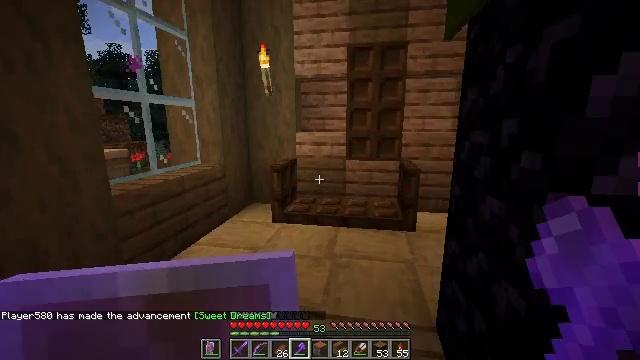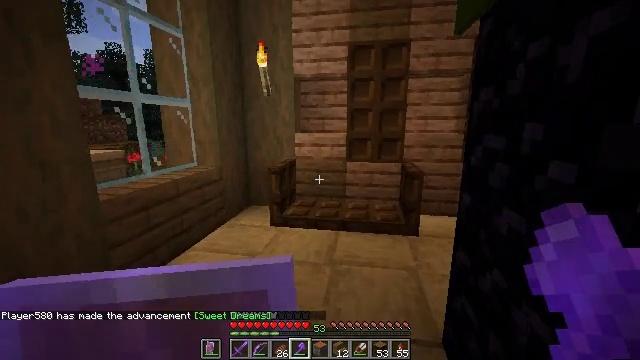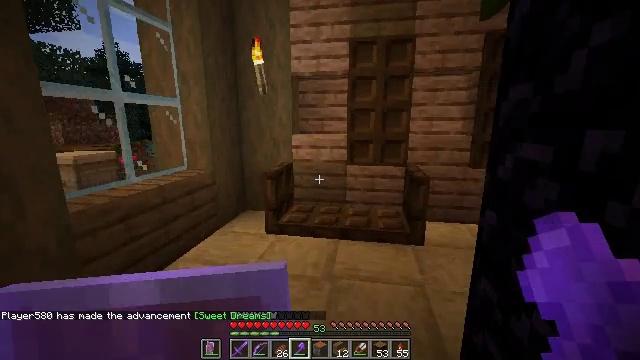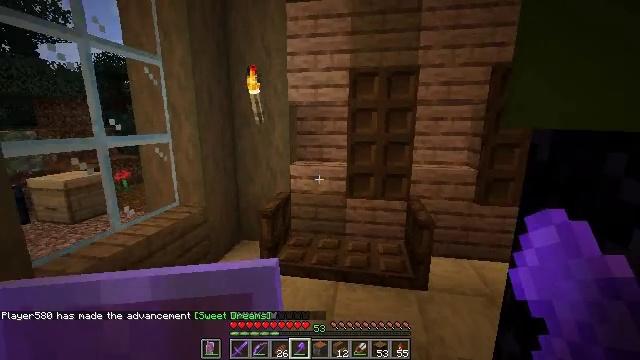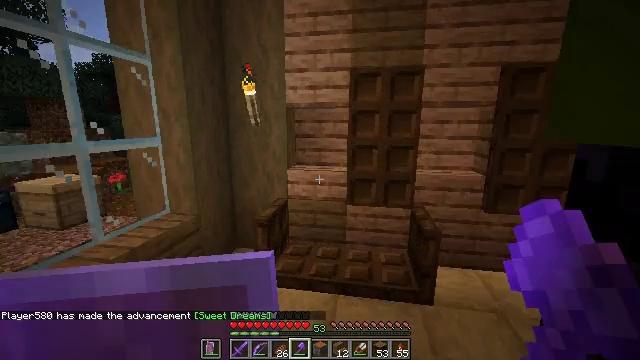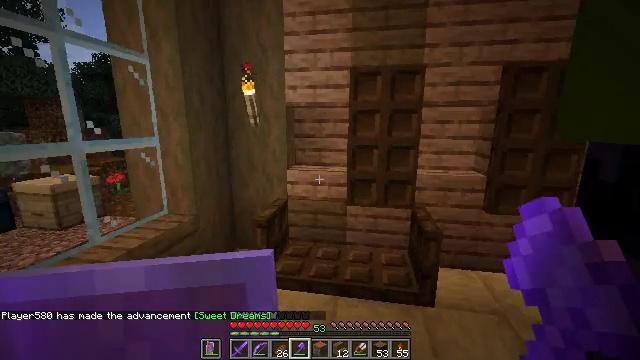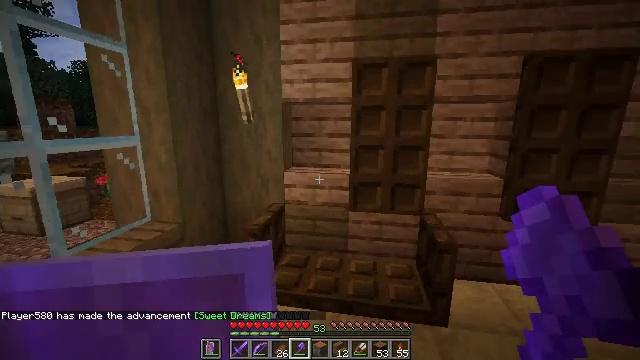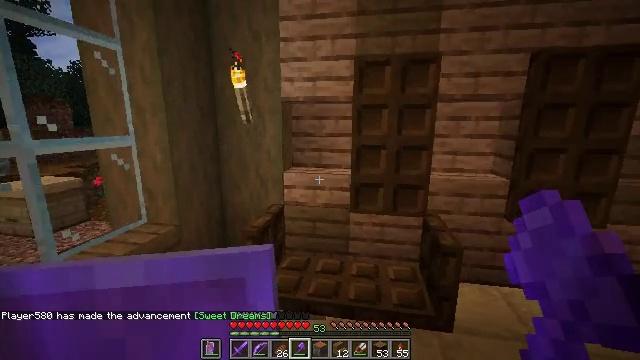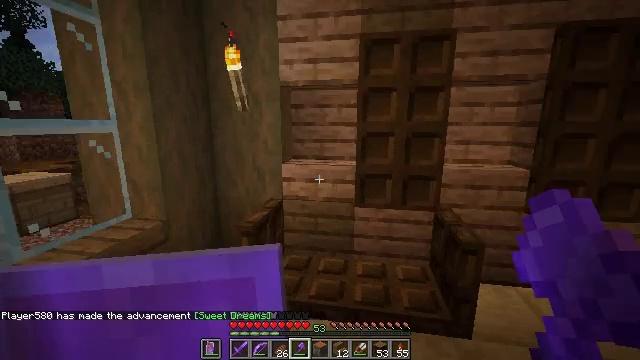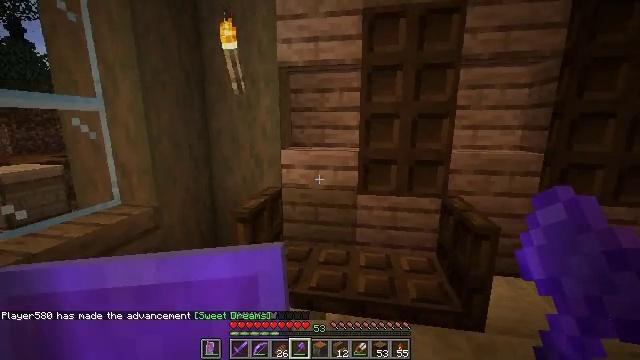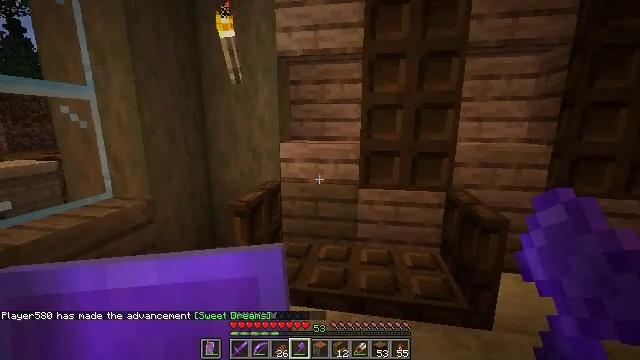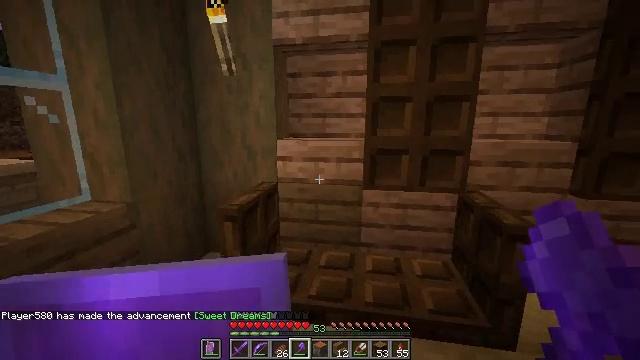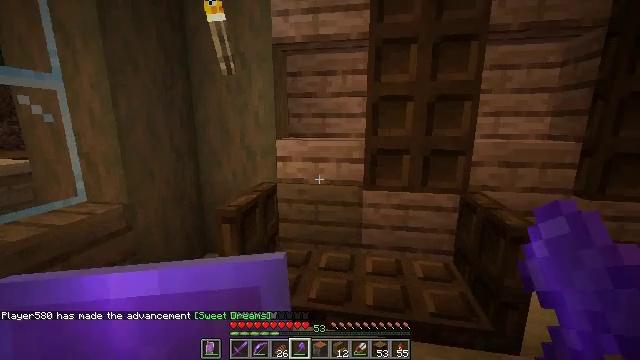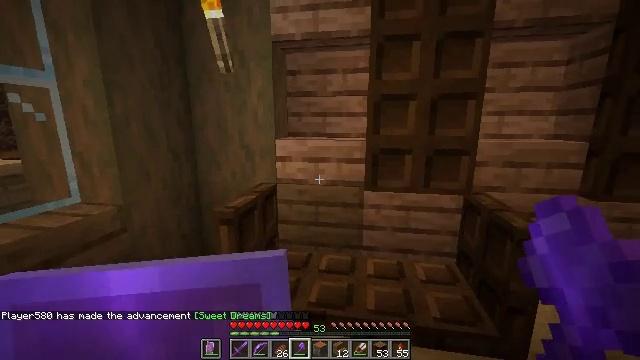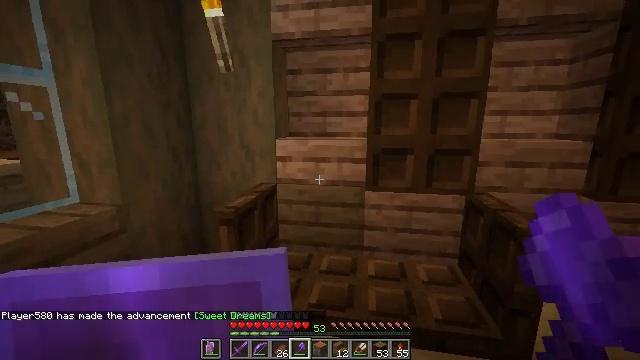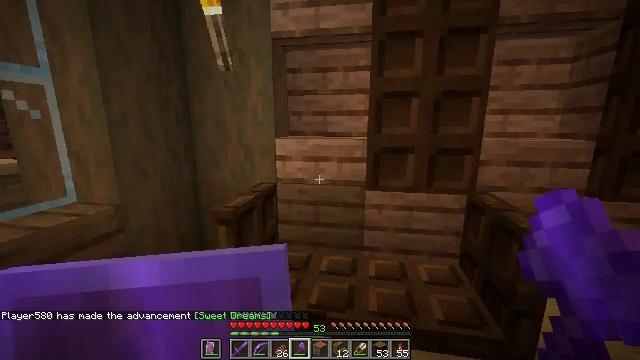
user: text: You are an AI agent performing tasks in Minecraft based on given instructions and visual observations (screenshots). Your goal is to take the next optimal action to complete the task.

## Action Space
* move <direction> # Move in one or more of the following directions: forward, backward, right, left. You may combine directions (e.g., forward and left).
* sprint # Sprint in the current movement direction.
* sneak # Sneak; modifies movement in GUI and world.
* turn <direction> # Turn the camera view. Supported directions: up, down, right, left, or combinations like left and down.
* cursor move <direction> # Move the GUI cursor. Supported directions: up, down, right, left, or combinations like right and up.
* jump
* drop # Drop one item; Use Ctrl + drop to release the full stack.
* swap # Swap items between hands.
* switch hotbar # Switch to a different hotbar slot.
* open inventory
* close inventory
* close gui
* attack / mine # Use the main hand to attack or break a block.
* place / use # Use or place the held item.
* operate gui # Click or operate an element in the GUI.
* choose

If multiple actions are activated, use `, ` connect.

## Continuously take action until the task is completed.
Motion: motion action
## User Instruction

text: Break the stripped acacia log.
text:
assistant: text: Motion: move forward
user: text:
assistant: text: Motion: move forward
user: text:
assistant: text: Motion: move forward
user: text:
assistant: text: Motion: move forward
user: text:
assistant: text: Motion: move forward
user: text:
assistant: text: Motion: move forward
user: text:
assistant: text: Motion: move forward
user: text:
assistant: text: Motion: move forward
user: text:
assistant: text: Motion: move forward
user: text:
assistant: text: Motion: move forward
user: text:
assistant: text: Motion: no_op
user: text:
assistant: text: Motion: no_op
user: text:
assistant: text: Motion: no_op
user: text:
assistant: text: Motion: no_op
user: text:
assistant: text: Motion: no_op
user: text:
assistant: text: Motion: no_op
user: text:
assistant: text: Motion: no_op
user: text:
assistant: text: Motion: no_op
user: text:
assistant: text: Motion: no_op
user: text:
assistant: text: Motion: no_op
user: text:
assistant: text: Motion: no_op
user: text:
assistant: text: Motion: no_op
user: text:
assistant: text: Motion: turn right and up
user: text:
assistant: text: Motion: turn right and up
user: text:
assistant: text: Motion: no_op
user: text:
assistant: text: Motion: no_op
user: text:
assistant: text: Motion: no_op
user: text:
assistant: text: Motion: no_op
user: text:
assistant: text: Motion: no_op
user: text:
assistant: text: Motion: no_op